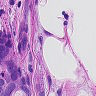
Metastatic tissue present: yes